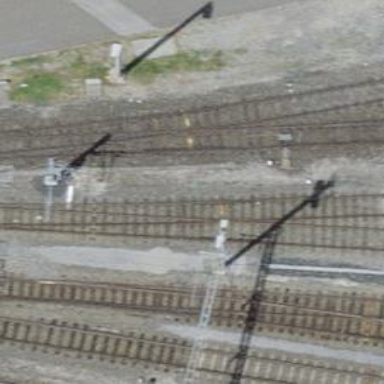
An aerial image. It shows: Railway yard with single electrified track. The contact line has voltage of 3000 or 15000.